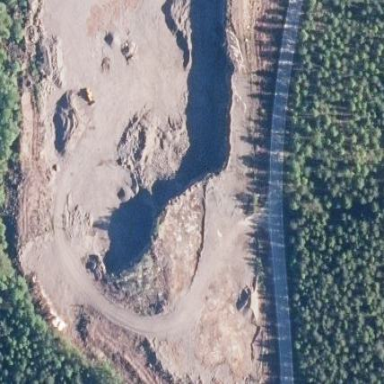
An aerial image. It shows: Quarry area.